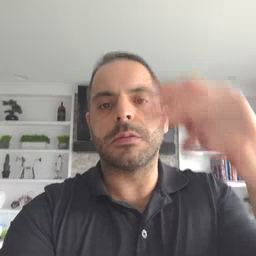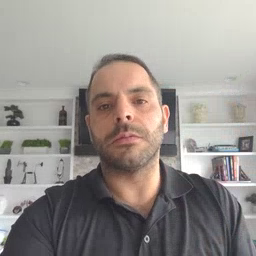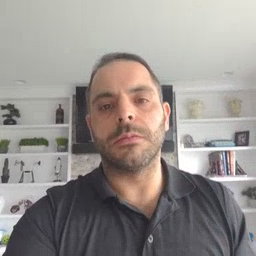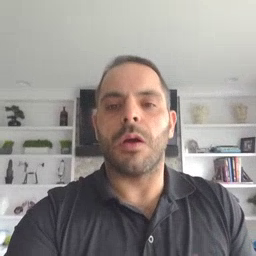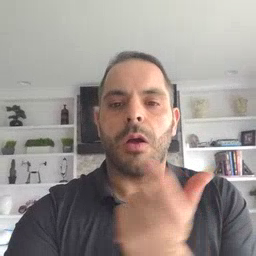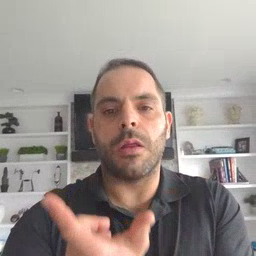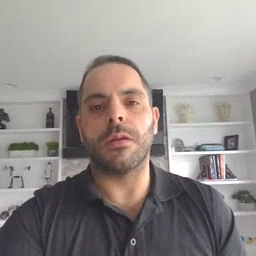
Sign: all